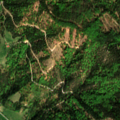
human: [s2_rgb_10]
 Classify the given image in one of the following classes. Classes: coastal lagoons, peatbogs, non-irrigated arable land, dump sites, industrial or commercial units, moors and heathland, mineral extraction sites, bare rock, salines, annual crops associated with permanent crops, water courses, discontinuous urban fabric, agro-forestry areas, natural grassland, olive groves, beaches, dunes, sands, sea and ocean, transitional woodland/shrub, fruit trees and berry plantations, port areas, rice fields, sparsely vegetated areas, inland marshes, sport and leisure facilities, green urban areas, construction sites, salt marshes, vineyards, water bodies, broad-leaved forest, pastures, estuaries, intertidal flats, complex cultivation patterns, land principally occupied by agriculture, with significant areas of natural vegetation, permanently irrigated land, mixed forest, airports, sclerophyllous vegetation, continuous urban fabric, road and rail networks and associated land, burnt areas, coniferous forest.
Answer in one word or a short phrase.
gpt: pastures, broad-leaved forest, coniferous forest, mixed forest